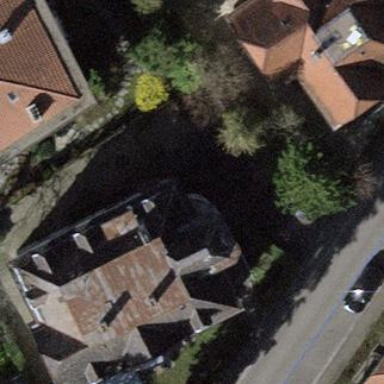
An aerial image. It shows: Building with mansard roof design.